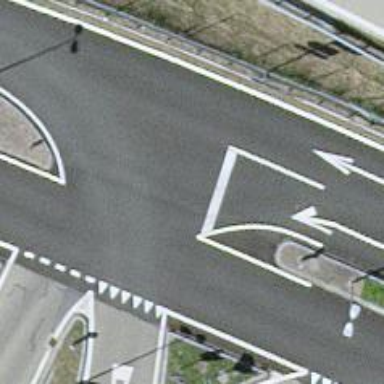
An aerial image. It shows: Road with "give way" sign.